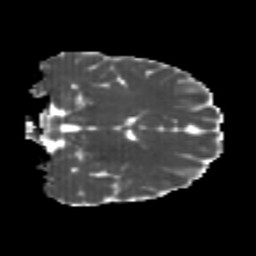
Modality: MD
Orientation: coronal
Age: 24
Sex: male
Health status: healthy
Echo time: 0.074 s